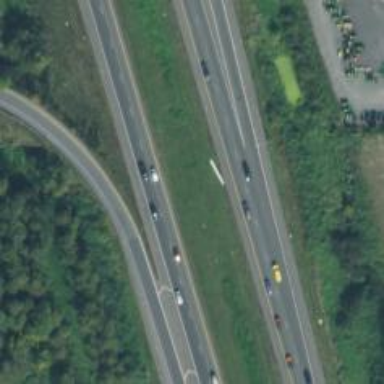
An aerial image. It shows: Motorway junction.